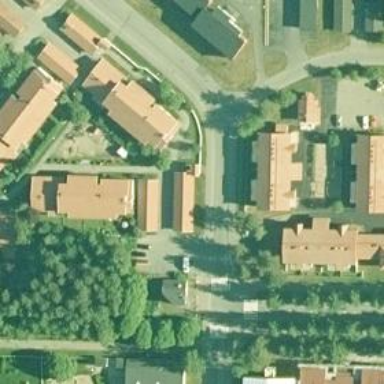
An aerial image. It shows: Footway tunnel passing through building.